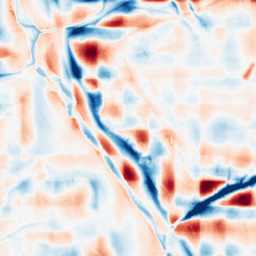
Category: wavelet
Decomposition family: wavelet_reverse_biorthogonal
Decomposition parameters: wavelet: rbio1.3
level: 5
Upsampling method: bspline
Upsampling parameters: scale: 2
Upsampling scale: 2